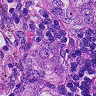
Metastatic tissue present: yes